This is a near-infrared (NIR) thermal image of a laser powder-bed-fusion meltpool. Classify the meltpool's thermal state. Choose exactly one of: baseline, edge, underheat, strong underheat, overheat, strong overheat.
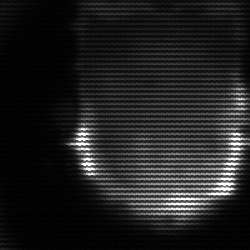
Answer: baseline